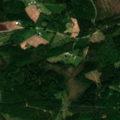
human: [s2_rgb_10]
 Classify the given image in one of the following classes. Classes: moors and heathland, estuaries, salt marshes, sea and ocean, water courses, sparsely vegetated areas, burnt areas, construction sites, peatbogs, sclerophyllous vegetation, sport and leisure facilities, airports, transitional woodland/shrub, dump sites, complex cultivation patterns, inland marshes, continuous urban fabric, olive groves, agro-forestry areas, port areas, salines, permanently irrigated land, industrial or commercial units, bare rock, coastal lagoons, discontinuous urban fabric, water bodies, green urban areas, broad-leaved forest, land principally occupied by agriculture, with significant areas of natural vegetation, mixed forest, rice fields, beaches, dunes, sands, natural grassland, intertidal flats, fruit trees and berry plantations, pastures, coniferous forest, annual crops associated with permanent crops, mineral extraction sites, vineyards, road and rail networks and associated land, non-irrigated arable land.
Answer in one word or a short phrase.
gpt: coniferous forest, mixed forest